Question: Suppose to have the following QT code (QT 5.3.1):
'''
void SenderClass::runSignal()
{
emit mySignal();
}
void ReceiverClass::ReceiverClass()
{
...
connect (senderClassRef, SIGNAL(mySignal()), this, SLOT(mySlot()) );
}
void ReceiverClass::mySlot()
{
//Long operation executions
Sleep(1000);
qDebug() << "1";
Sleep(1000);
qDebug() << "2";
Sleep(1000);
qDebug() << "3";
}
'''
Calling runSignal() consecutively it happens that console displays something like:
> 1 2 1 3 2 3
The 2 classes live in the same thread.
Do I have to use a QMutexLocker in slots?? Or is there an another way to have an ordered output like:
> 1 2 3 1 2 3
so preventing a call of function if there's still one executing.
Here follow a real code snippet.
The sender:
'''
//Sender.h
#include <QtWidgets/QWidget>
#include <QtWidgets/QPushButton>
#include <QtWidgets/QTextBrowser>
class Receiver;
class Sender : public QWidget
{
Q_OBJECT
public:
Sender(QWidget *parent = 0);
QPushButton *pushButton;
QTextBrowser *textBrowser;
Receiver* receiver;
signals:
void buttonClickedSignal();
public slots:
void ButtonClickedSlot();
};
//Sender.cpp
#include "Sender.h"
#include "Receiver.h"
#include <QObject>
Sender::Sender(QWidget *parent)
: QWidget(parent)
{
pushButton = new QPushButton(this);
pushButton->setObjectName(QStringLiteral("pushButton"));
pushButton->setGeometry(QRect(150, 30, 75, 23));
pushButton->setText("Button");
textBrowser = new QTextBrowser(this);
textBrowser->setObjectName(QStringLiteral("textBrowser"));
textBrowser->setGeometry(QRect(50, 90, 256, 192));
receiver = new Receiver(this);
QObject::connect(pushButton, SIGNAL(clicked()), this, SLOT(ButtonClickedSlot()));
}
void Sender::ButtonClickedSlot()
{
emit buttonClickedSignal();
}
'''
The receiver:
'''
//Receiver.h
#include "Sender.h"
class Receiver : QObject
{
Q_OBJECT
public:
Receiver(Sender *sender);
Sender *m_sender;
public slots:
void ReceiverSlot();
};
//Receiver.cpp
#include "Receiver.h"
#include <QObject>
#include <QThread>
#include <QApplication>
Receiver::Receiver(Sender *sender)
{
m_sender = sender;
QObject::connect(m_sender, SIGNAL(buttonClickedSignal()), this, SLOT(ReceiverSlot()), Qt::QueuedConnection);
}
void Receiver::ReceiverSlot()
{
m_sender->textBrowser->append("1");
QThread::msleep(100);
qApp->processEvents();
m_sender->textBrowser->append("2");
QThread::msleep(100);
qApp->processEvents();
m_sender->textBrowser->append("3");
QThread::msleep(100);
qApp->processEvents();
m_sender->textBrowser->append("4");
QThread::msleep(100);
qApp->processEvents();
}
'''
Clicking the button quickly results in not consecutive numbers in QTextBrowser, even if a QueuedConnection is set.

What I would like to achieve is a queued access to the ReceiverSlot. The user can click the button with any freedom (when he wants and at any speed). The ReceiverSlot cannot miss any event. I need some sort of event queuing so that (long) operations in the ReceiverSlot are always executed, maybe delayed, but executed.
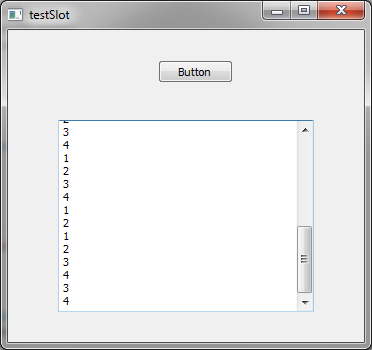
Answer: Get rid of 'QApplication::processEvents' and move the long operation that freezes your GUI to a new thread. You can use for example a worker object that you move to a new thread. There is a <URL>.
You should also read <URL> part:
- - - - - - - - - - - - - -
In general you want to avoid 'QApplication::processEvents' and creating local event loops. If you have these in your code, then you should redesign it so you won't have to use these.
Worker object examlpe from the docs:
'''
class Worker : public QObject
{
Q_OBJECT
QThread workerThread;
public slots:
void doWork(const QString &parameter) {
// ...
emit resultReady(result);
}
signals:
void resultReady(const QString &result);
};
class Controller : public QObject
{
Q_OBJECT
QThread workerThread;
public:
Controller() {
Worker *worker = new Worker;
worker->moveToThread(&workerThread);
connect(workerThread, SIGNAL(finished()), worker, SLOT(deleteLater()));
connect(this, SIGNAL(operate(QString)), worker, SLOT(doWork(QString)));
connect(worker, SIGNAL(resultReady(QString)), this, SLOT(handleResults(QString)));
workerThread.start();
}
~Controller() {
workerThread.quit();
workerThread.wait();
}
public slots:
void handleResults(const QString &);
signals:
void operate(const QString &);
};
'''